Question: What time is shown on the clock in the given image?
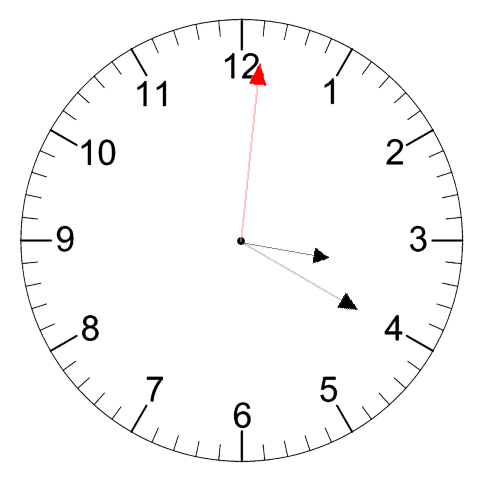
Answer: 03:20:01